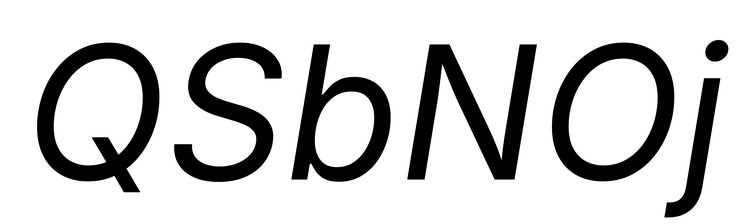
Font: Inter-Italic_Italic